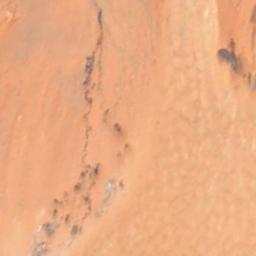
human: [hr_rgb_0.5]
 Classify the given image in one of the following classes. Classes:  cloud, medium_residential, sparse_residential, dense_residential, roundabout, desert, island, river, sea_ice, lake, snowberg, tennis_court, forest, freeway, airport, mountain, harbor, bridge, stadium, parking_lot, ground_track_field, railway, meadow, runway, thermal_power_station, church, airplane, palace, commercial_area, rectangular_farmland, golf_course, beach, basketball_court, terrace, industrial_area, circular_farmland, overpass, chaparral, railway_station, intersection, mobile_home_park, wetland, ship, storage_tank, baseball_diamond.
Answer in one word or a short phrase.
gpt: desert